Question: What is the reading of this measurement?
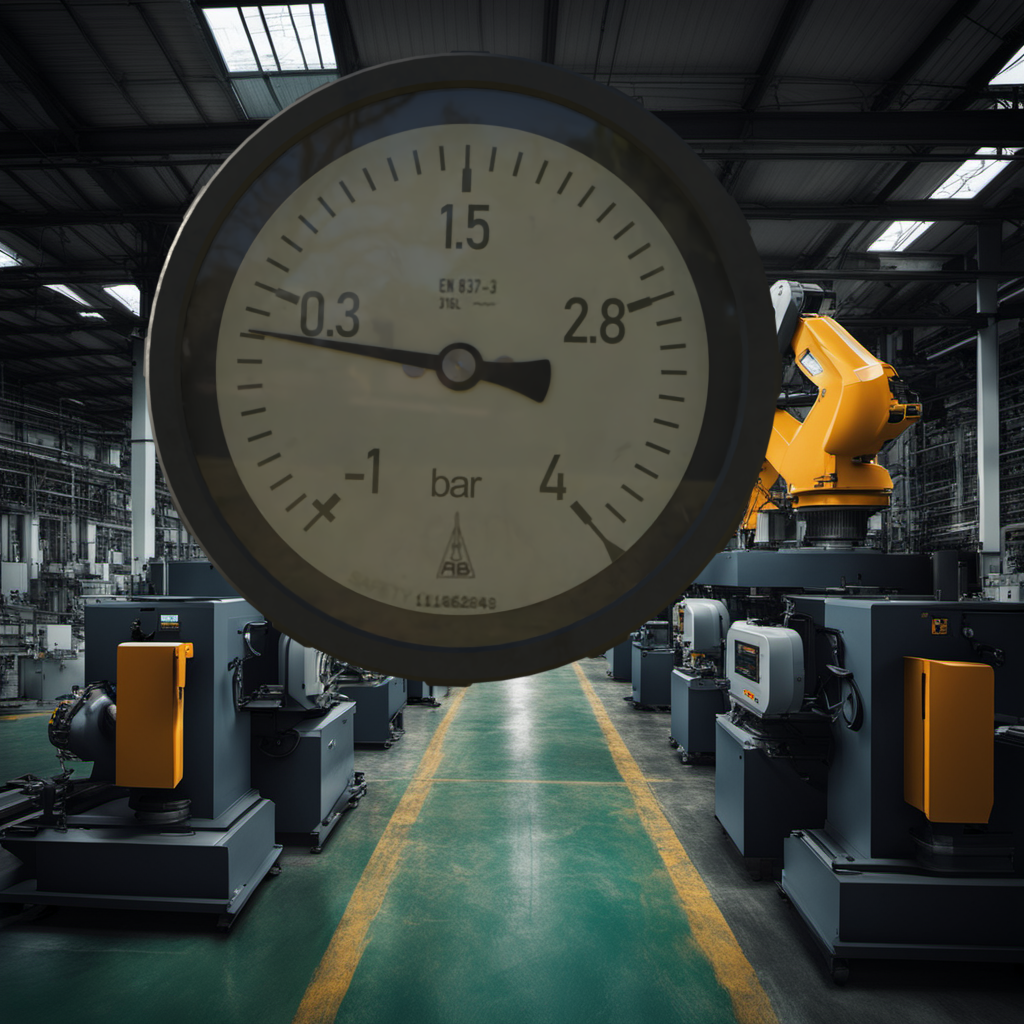
Answer: The result is -0.02
Question: What is the value range of this measurement?
Answer: The range is from -1 to 4
Question: What is the minimum and maximum value of the measurement shown in the image?
Answer: The minimum value is -1 and the maximum value is 4